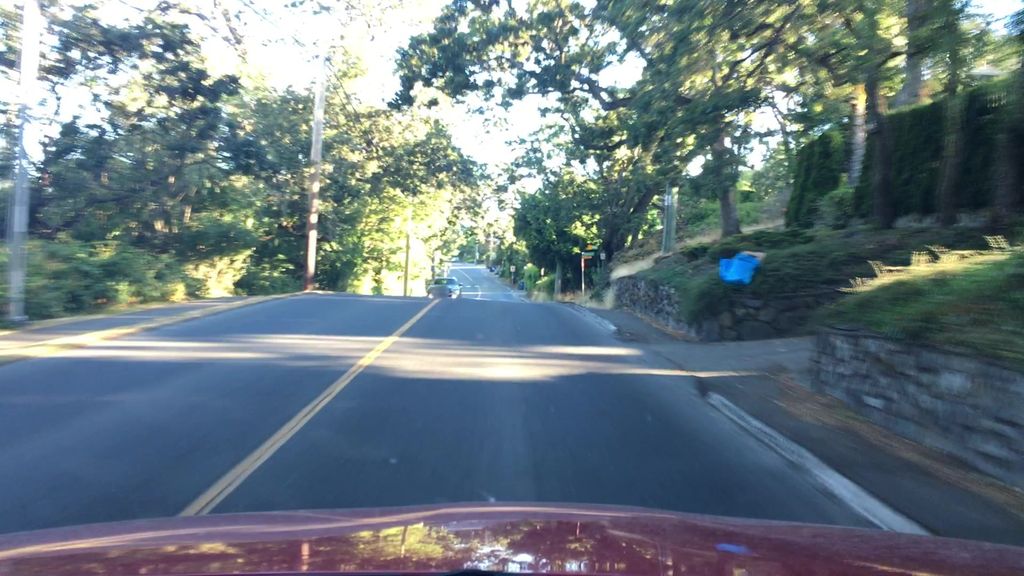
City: victoria